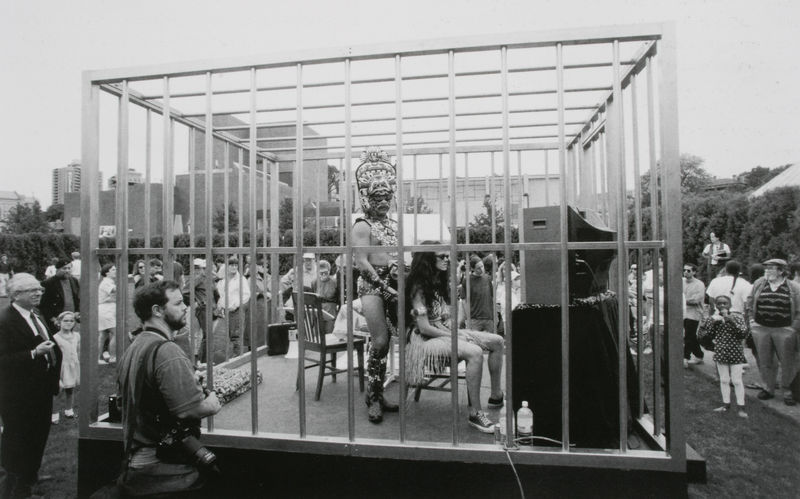
Titel: Two Undiscovered Amerindians Visit
Künstler: Coco Fusco
Schlagwörter: baum, mann, nackt, bäume, menschen, stadt, frau, männer, schwarz, stuhl, stühle, weiss, gras, haus, park, rasen, flasche, stehen, häuser, kostüm, kind, musik, publikum, wald, kinder, garten, zuschauer, amerika, betrachter, foto, stangen, stange, käfig, hochhäuser, sitzens, happening, performance, protest, fotograf, provokation, kamera, fotograph, fernseher